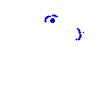
Particle: electron